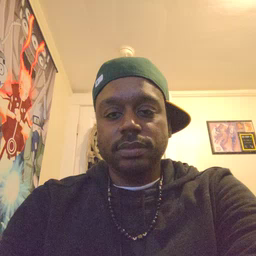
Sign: fish